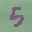
Label: 5